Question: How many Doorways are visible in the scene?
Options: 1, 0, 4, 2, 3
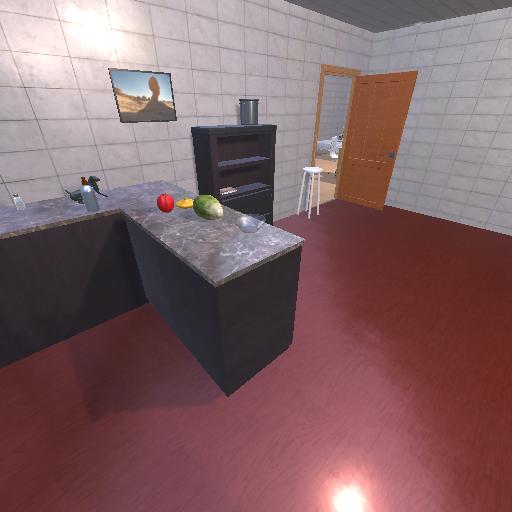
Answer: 1